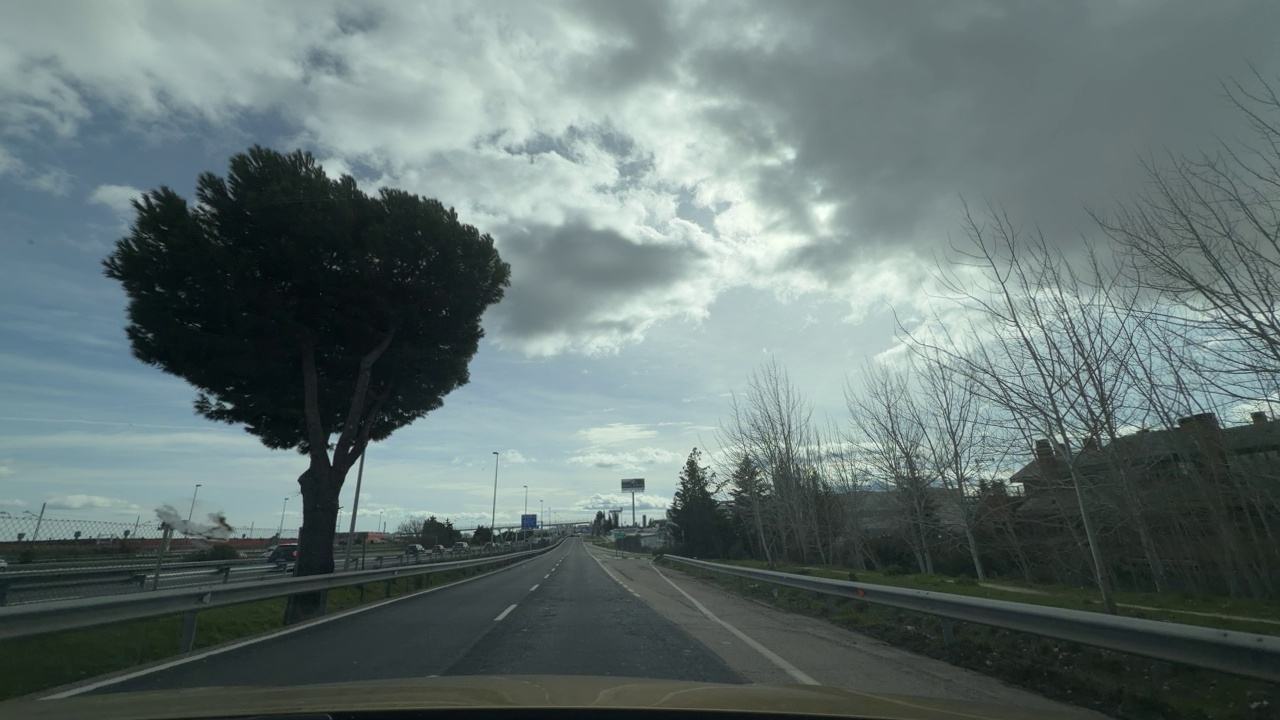
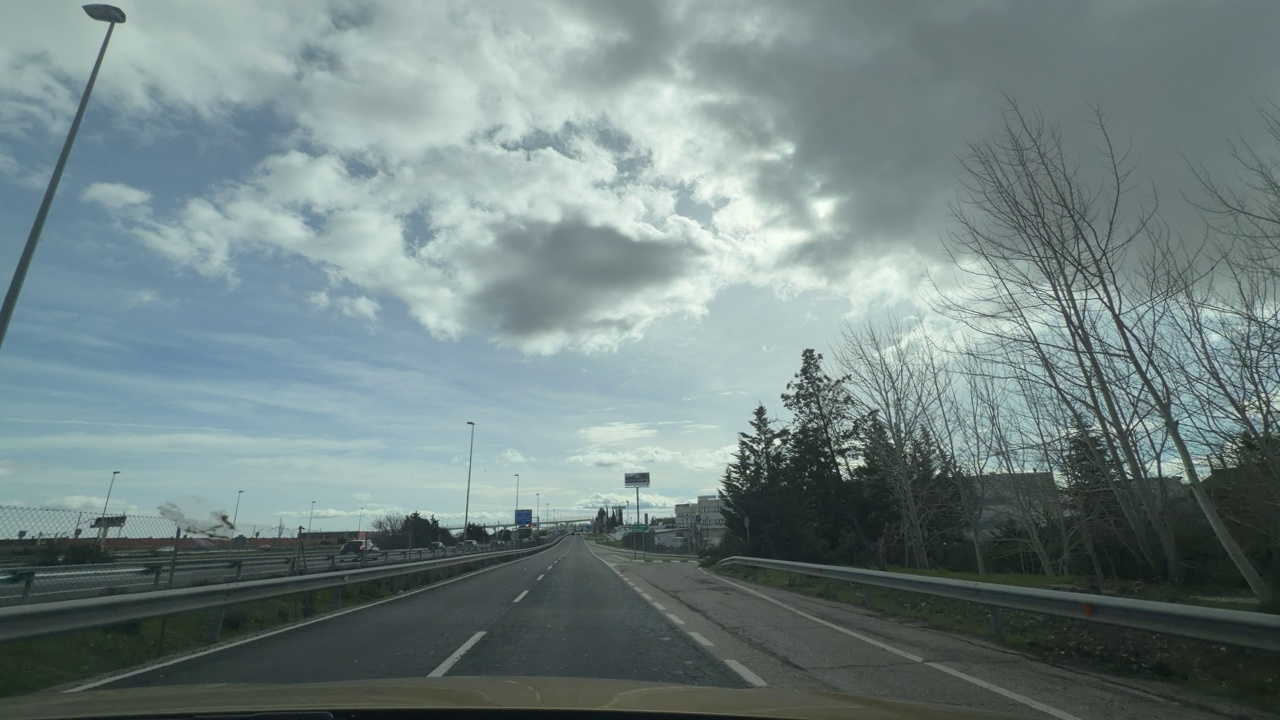
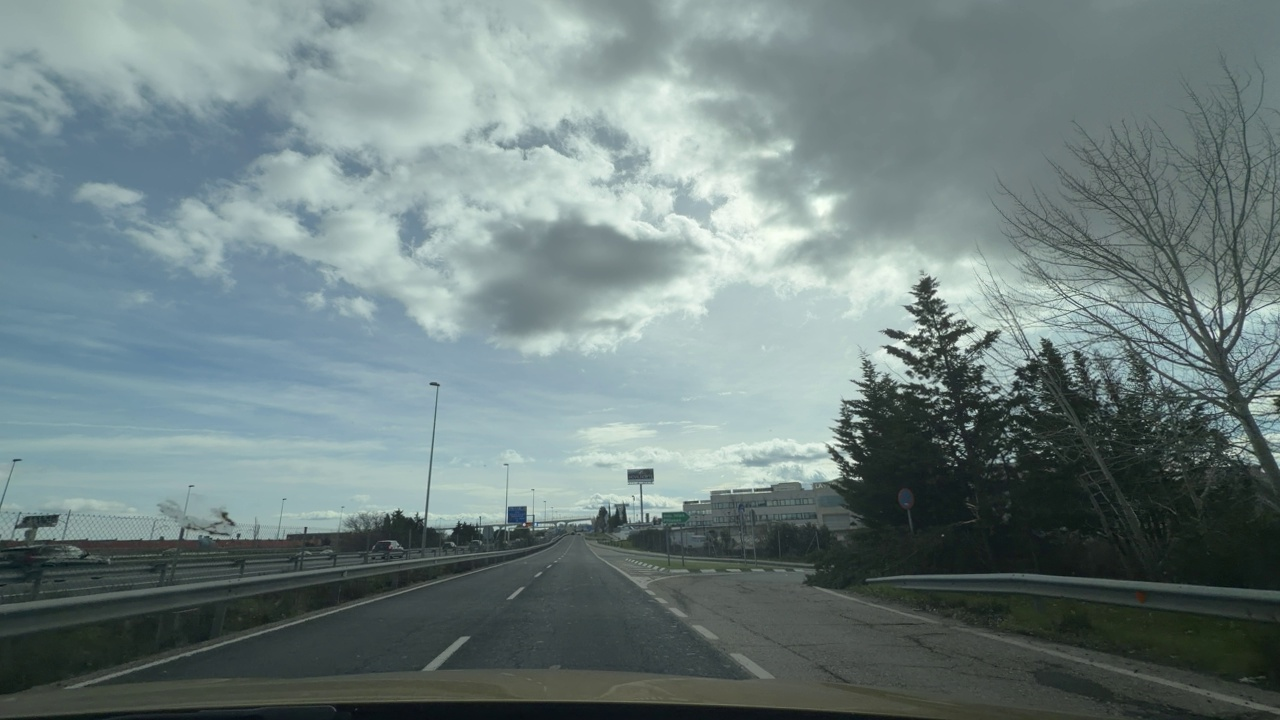
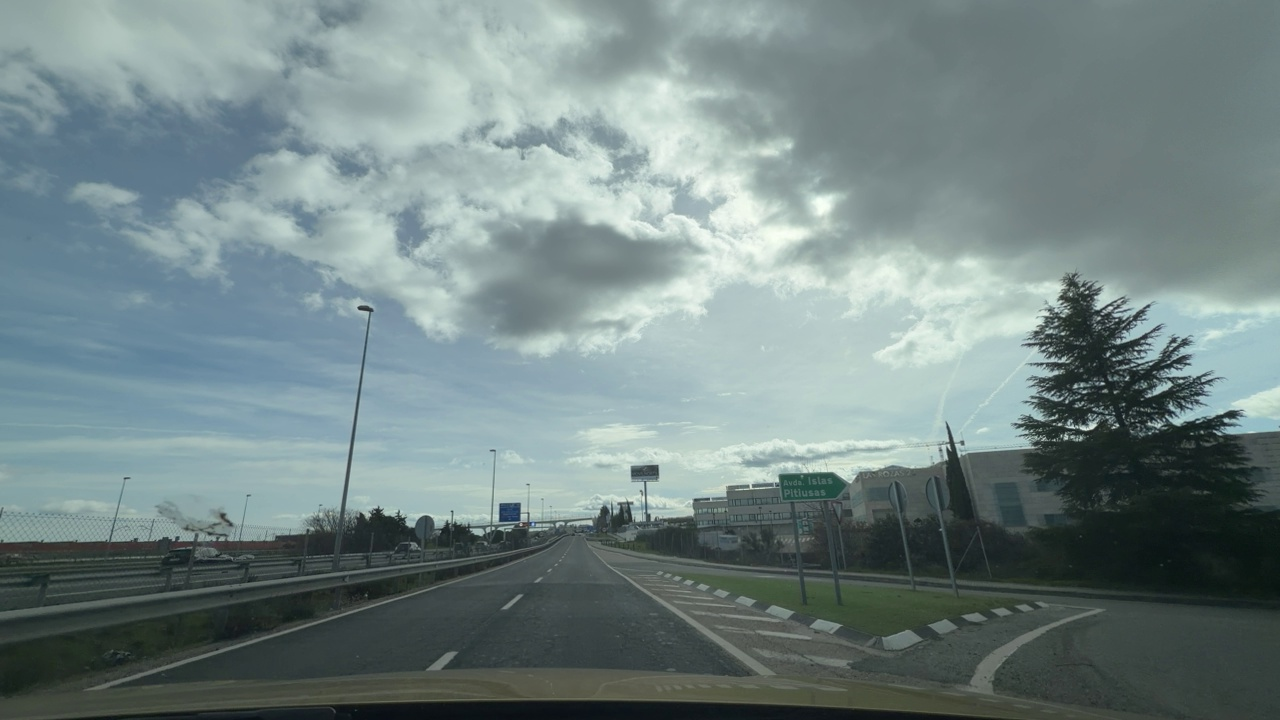
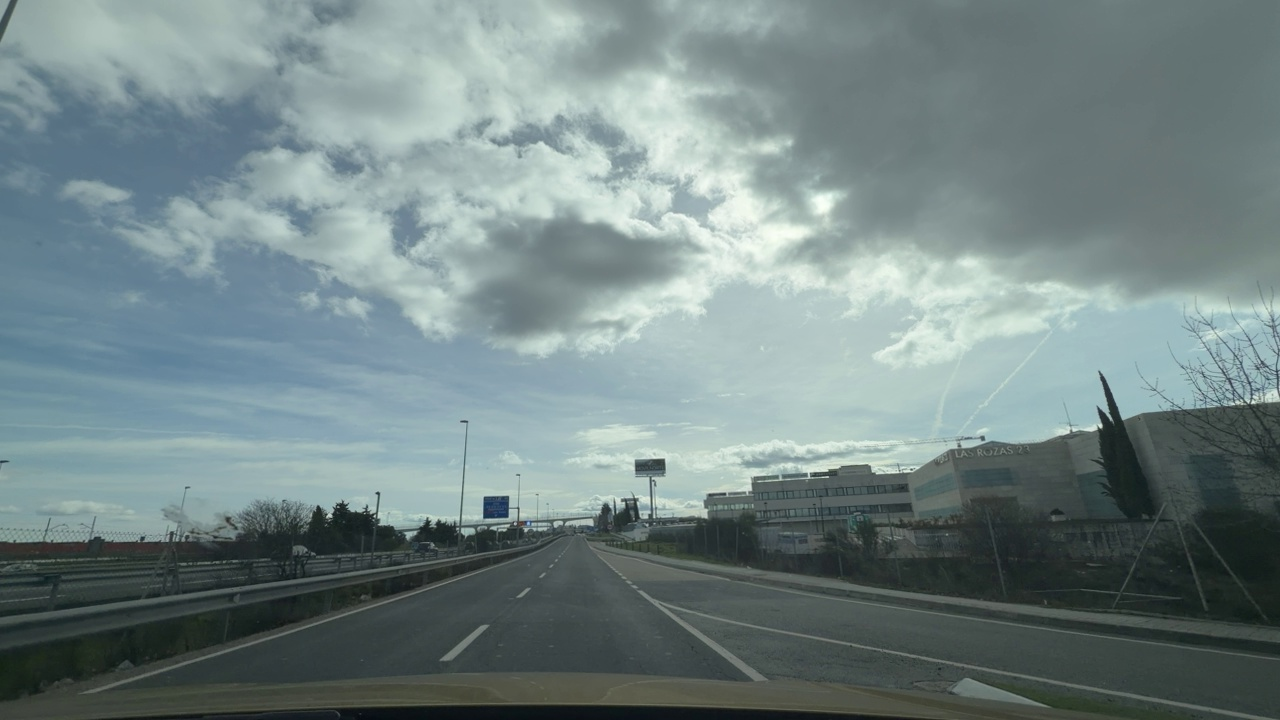
Situation: empty
Question: Are vehicles present on the left side of the ego lane?
Answer: No
Reasoning: Ego vehicle is driving through a highway and there is a lane on the right which is dedicated to do a right turn but there are no parked vehicles visible

Situation: empty
Question: Is the ego vehicle traveling on a narrow street with sidewalks or bike lanes directly adjacent to the roadway?
Answer: No
Reasoning: The highway has two lanes and is surrounded by road guardrails and there are no sidewalks

Situation: empty
Question: Are pedestrians or cyclists moving alongside the ego vehicle on the right side?
Answer: No
Reasoning: There are no visible pedestrians or objects on the right side

Situation: empty
Question: Could a pedestrian's current path intersect with the trajectory of the ego vehicle?
Answer: No
Reasoning: There is no possibility a pedestrian crosses as we are on a highway